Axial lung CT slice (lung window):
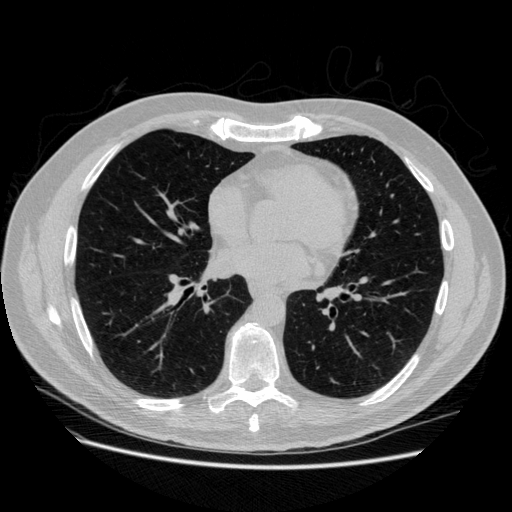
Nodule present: no